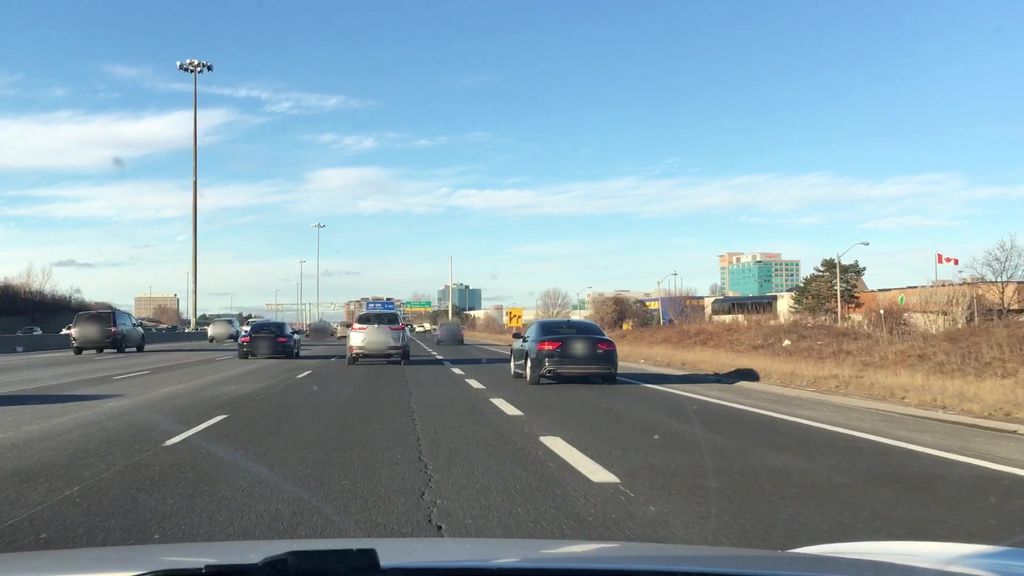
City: toronto